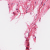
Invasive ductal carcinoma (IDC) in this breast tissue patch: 0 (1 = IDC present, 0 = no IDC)